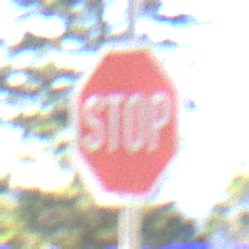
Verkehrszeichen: Stop
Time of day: MorningAfternoon
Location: Outdoor (Nature)
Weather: Clear
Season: Winter
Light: Natural